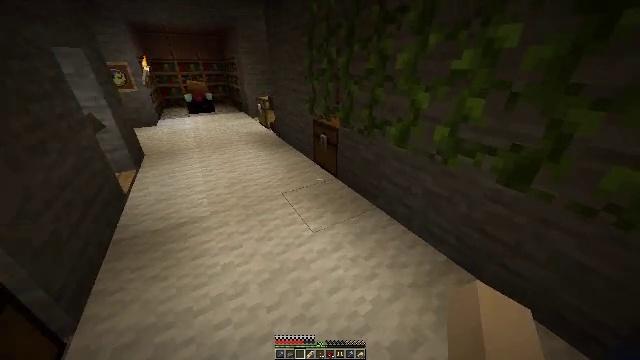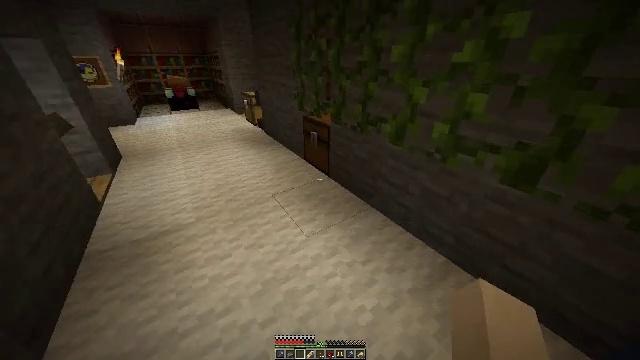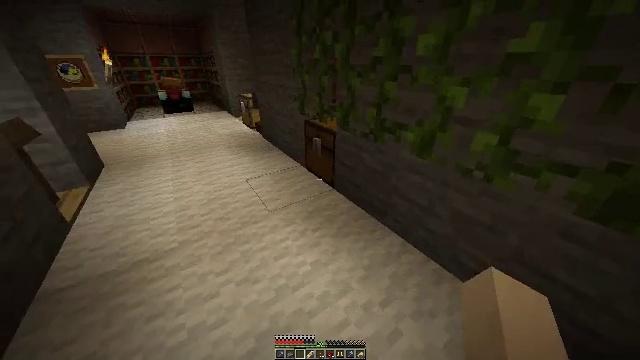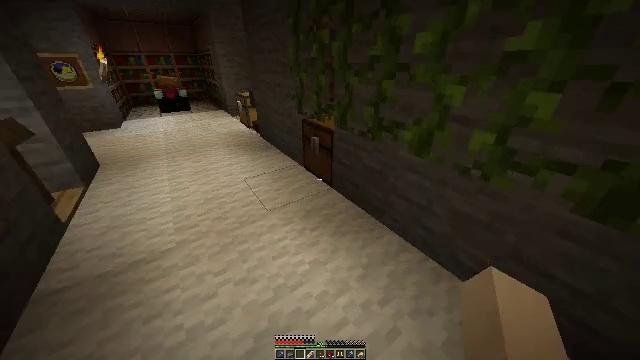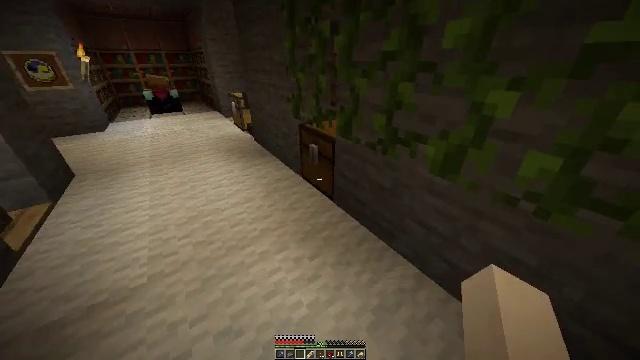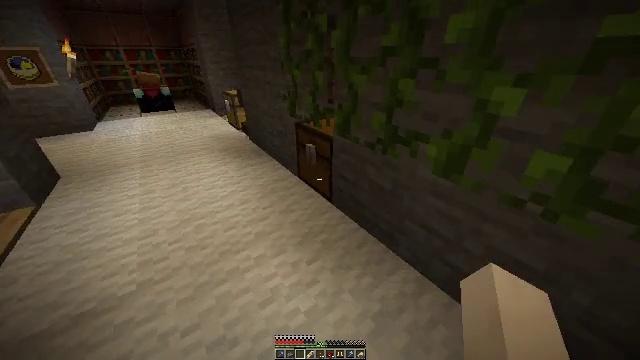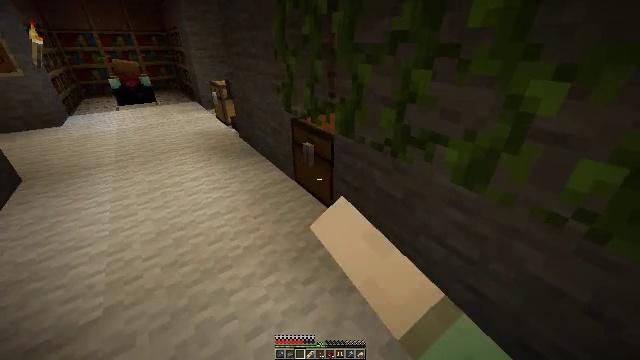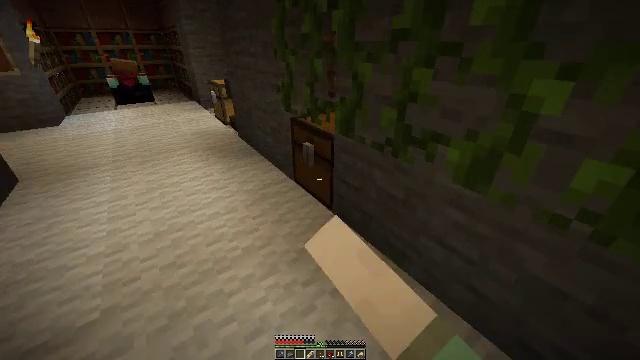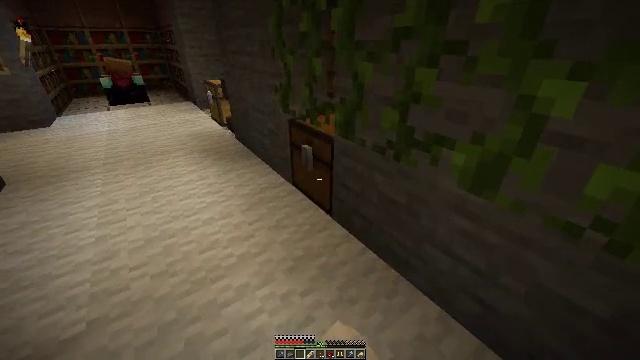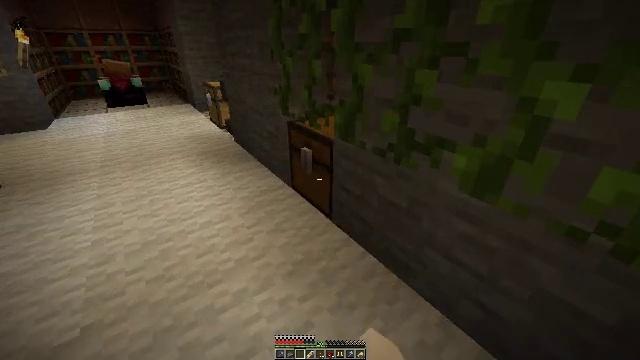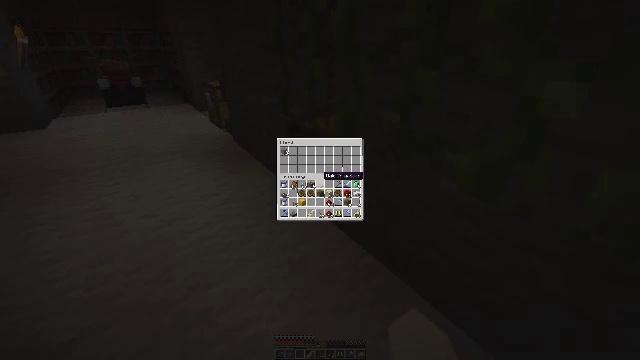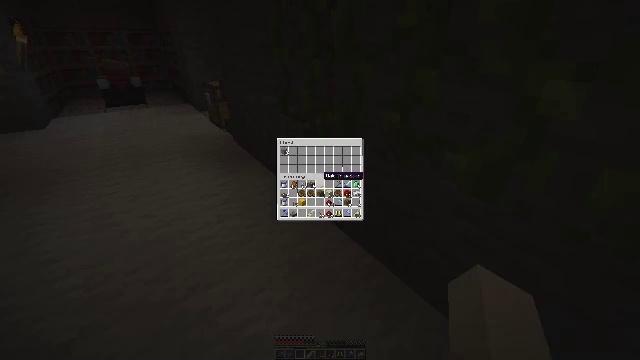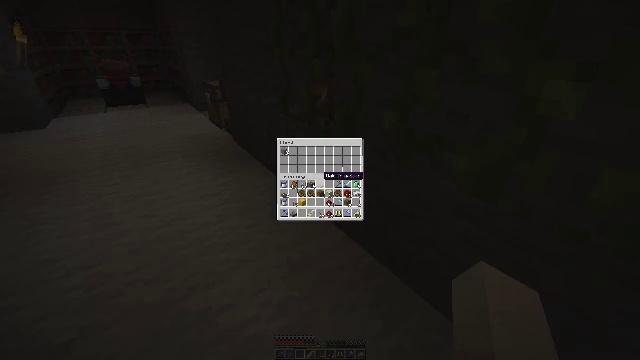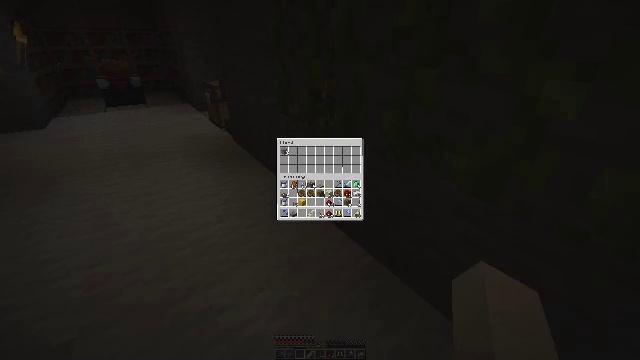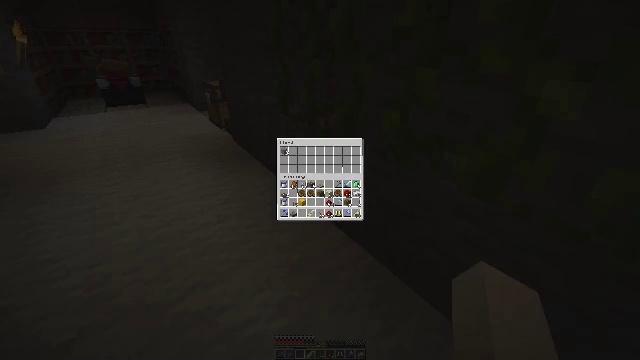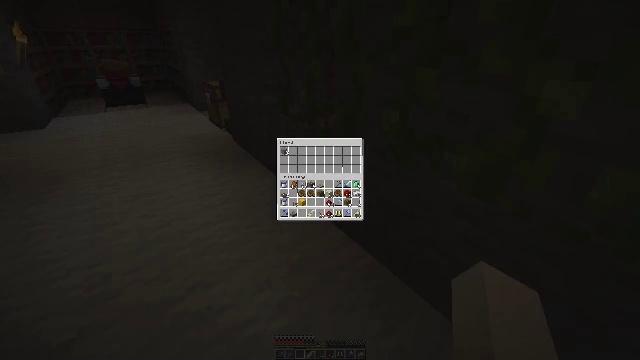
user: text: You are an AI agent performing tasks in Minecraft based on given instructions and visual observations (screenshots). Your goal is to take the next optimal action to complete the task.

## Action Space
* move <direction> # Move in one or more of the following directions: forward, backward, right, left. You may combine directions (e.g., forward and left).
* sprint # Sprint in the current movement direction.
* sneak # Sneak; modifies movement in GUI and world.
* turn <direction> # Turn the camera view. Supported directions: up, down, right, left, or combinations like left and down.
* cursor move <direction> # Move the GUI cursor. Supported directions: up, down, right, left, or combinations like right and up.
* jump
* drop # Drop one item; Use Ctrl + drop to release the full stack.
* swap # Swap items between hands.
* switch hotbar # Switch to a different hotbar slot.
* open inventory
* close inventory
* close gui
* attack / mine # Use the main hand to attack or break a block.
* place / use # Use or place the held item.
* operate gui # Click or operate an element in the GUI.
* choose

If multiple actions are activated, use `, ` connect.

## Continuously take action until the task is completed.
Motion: motion action
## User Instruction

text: Gather the brown mushroom in dark areas.
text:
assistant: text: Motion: move forward, turn right and down
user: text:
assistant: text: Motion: move forward
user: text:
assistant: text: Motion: move forward
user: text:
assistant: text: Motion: no_op
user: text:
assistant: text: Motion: use / place
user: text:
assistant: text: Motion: use / place
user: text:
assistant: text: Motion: use / place
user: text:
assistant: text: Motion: use / place
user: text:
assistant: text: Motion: no_op
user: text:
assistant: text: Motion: no_op
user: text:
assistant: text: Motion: no_op
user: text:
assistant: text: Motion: no_op
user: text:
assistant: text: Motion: no_op
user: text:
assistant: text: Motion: no_op
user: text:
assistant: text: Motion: no_op
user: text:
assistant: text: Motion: sneak, turn left and up
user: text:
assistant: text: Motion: sneak, turn left and up
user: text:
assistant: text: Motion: sneak, turn left and up
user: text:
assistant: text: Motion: sneak
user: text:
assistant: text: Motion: sneak
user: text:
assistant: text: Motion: sneak
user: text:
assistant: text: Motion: sneak, attack / mine
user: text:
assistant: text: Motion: sneak, attack / mine
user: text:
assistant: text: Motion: sneak, attack / mine
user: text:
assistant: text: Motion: sneak
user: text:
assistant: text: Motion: no_op
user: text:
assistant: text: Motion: open inventory
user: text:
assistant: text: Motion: open inventory
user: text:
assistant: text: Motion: turn right, open inventory
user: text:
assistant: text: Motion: turn right and down